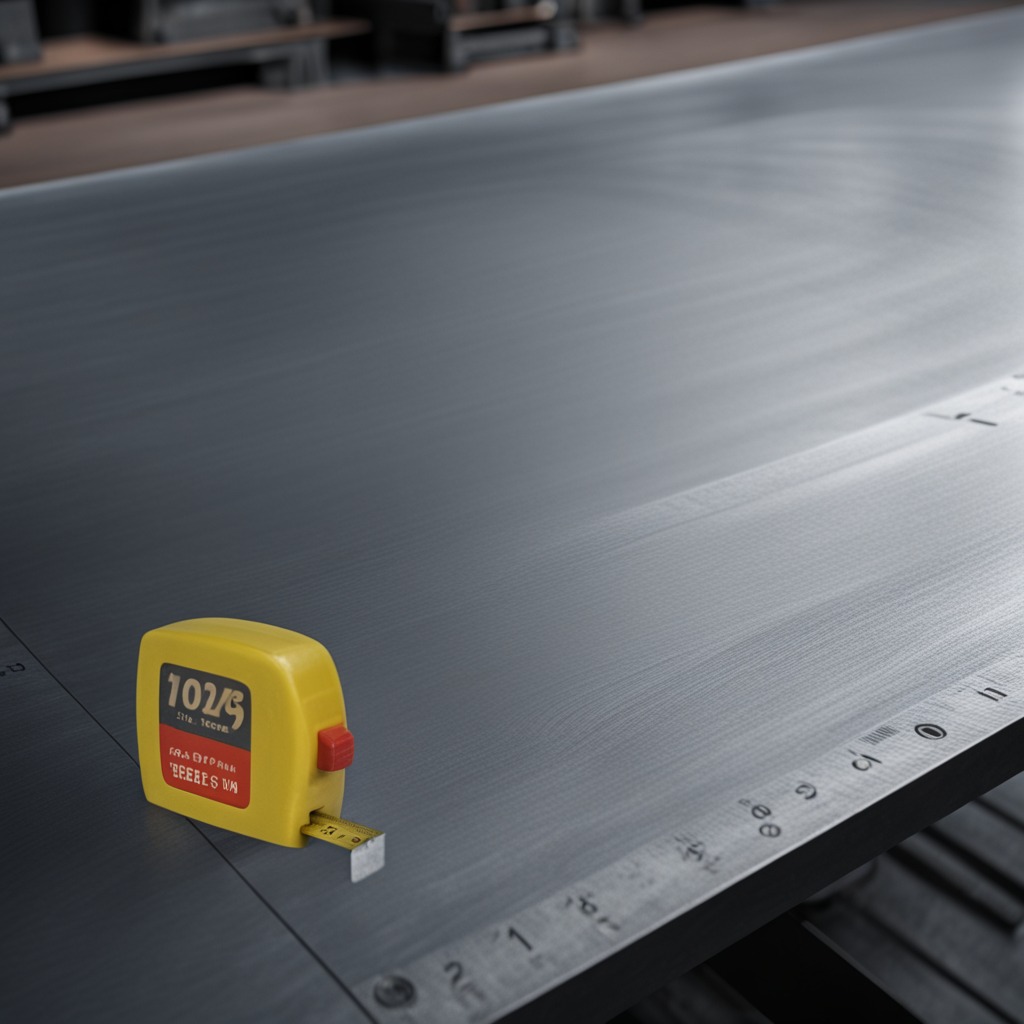
A measuring tape is lying on the cold steel table in a mining workshop.